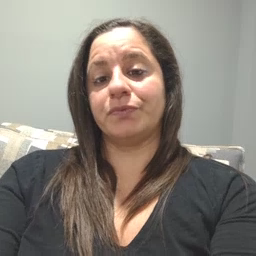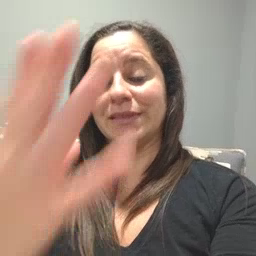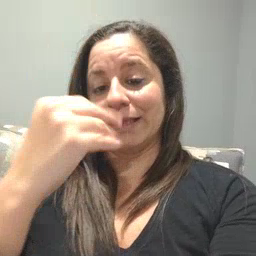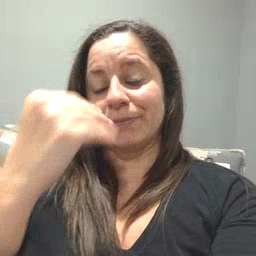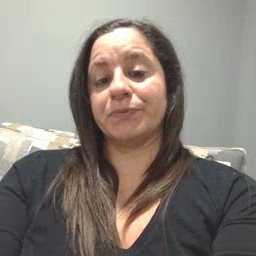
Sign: sleepy